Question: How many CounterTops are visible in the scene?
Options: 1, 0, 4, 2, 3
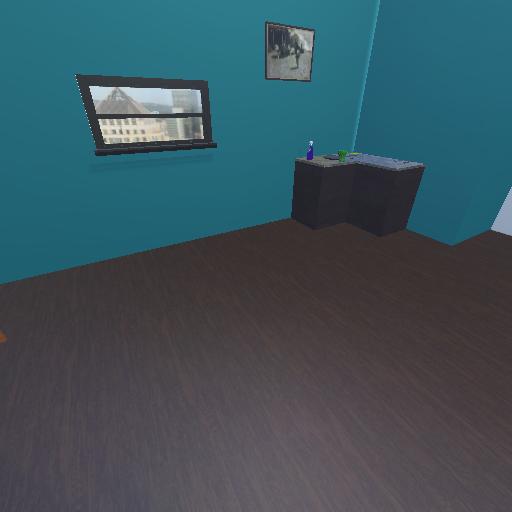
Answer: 1